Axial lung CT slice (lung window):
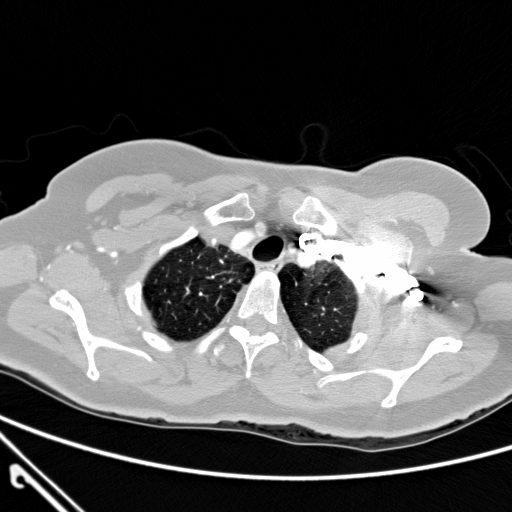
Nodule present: no